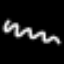
Label: squiggle